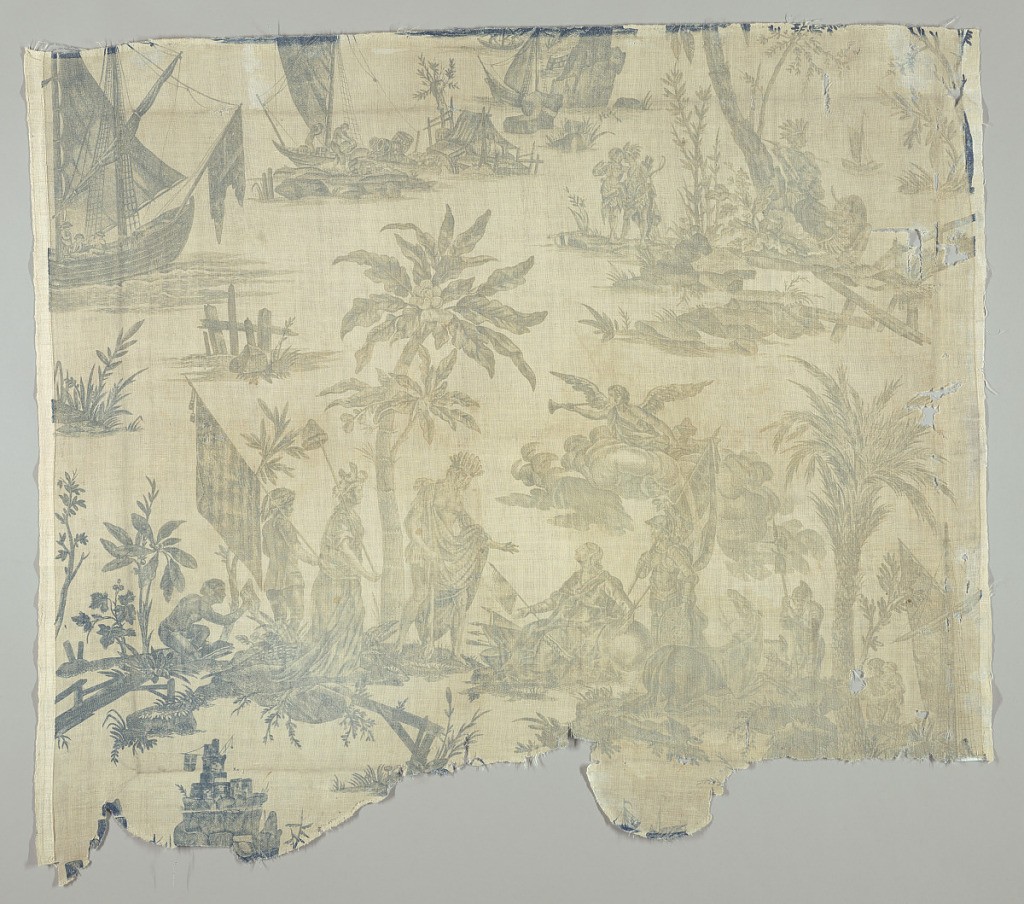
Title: Hommage de l'Amerique a la France (America paying homage to France)
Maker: Oberkampf & Cie., Jouy-en-Josas, France, 1759–1815
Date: ca. 1783
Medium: cotton Technique: printed by engraved plate on plain weave foundation
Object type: Textile
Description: American Indians before the (uncrowned) figure of France. In blue on white. Surrounded by boats, trees, and fences.